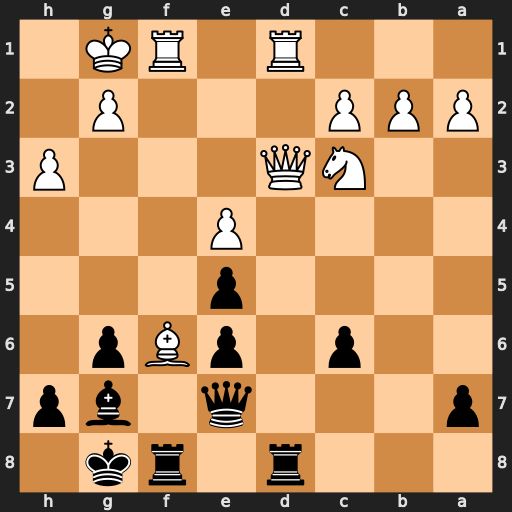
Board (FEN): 3r1rk1/p3q1bp/2p1pBp1/4p3/4P3/2NQ3P/PPP3P1/3R1RK1
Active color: b
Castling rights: -
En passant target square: -
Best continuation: Qc5+ Kh2 Rxd3